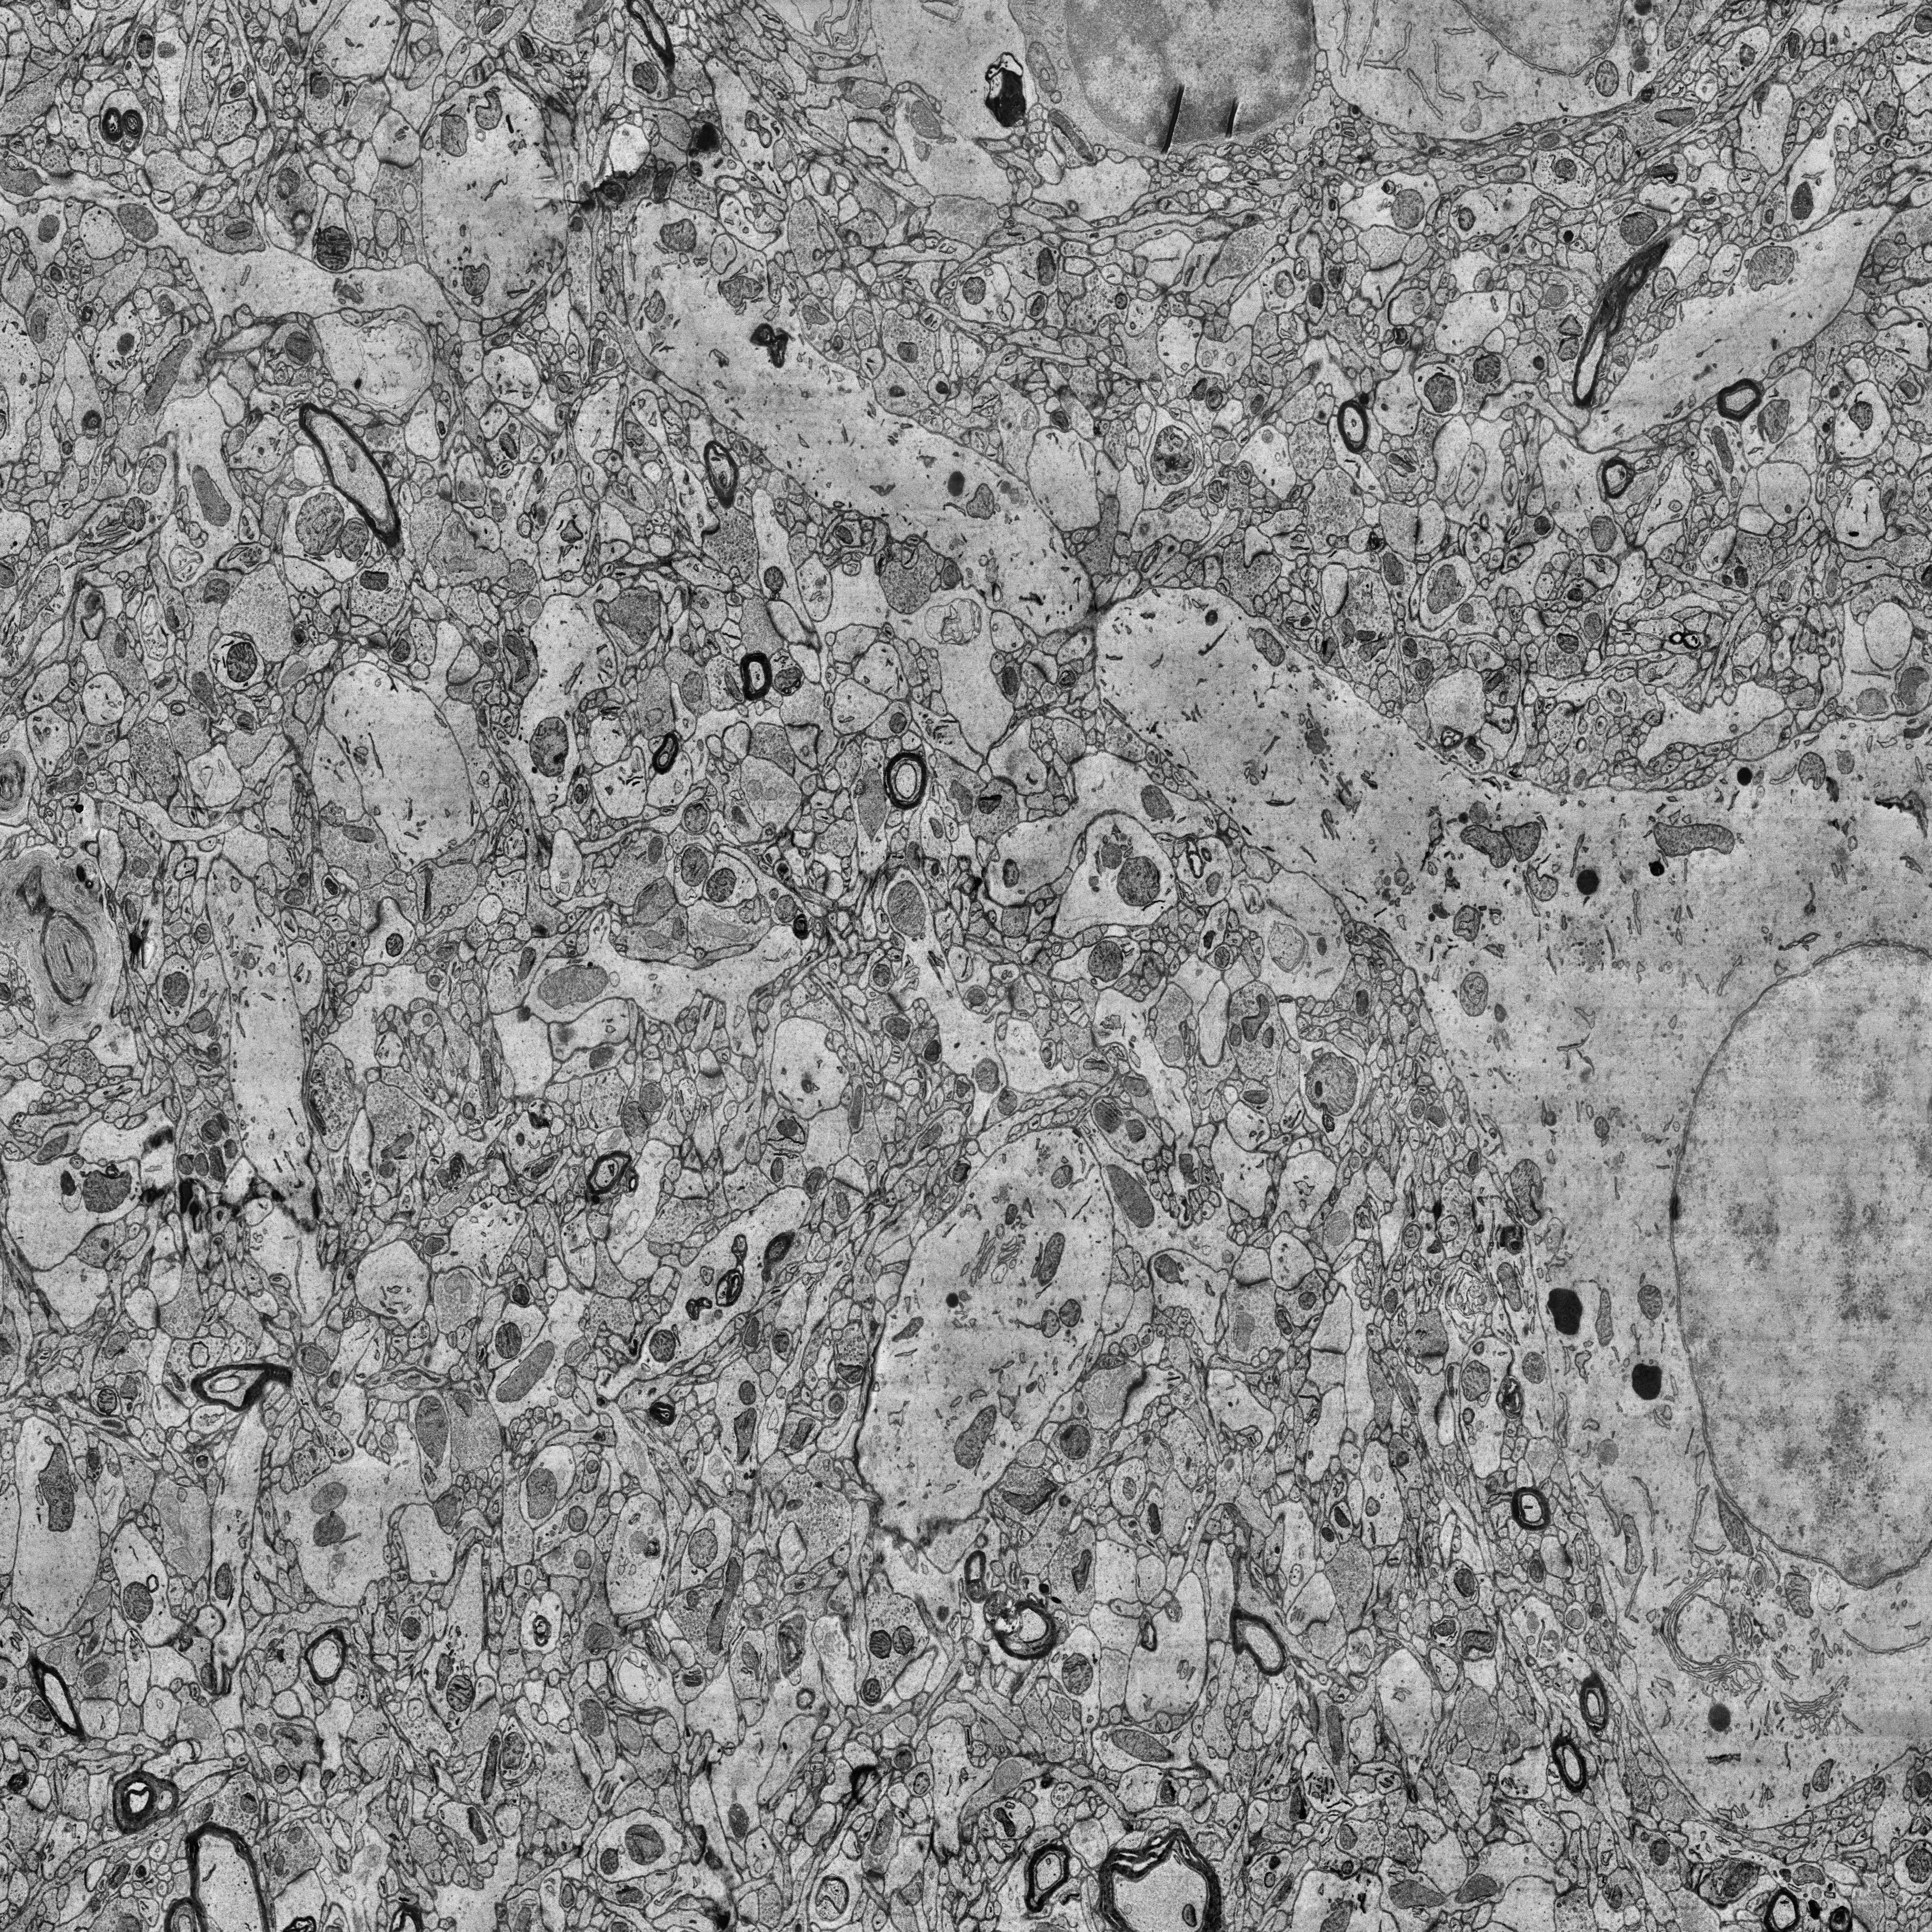
Electron microscopy slice of human cortex tissue
Slice depth (z): 257
Mitochondria instances in slice: 454